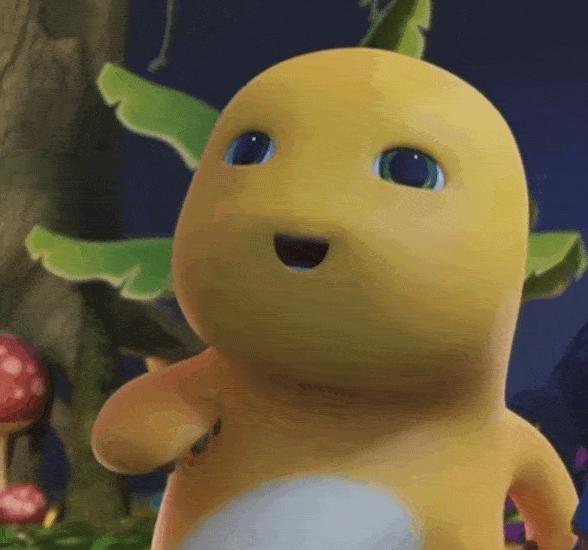
Label: nailong